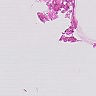
Metastatic tissue present: no